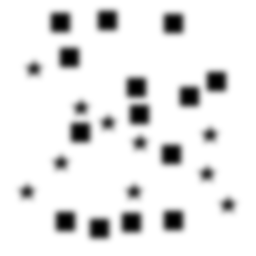
Squares: 14
Triangles: 0
Stars: 10
Total shapes: 24